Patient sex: F
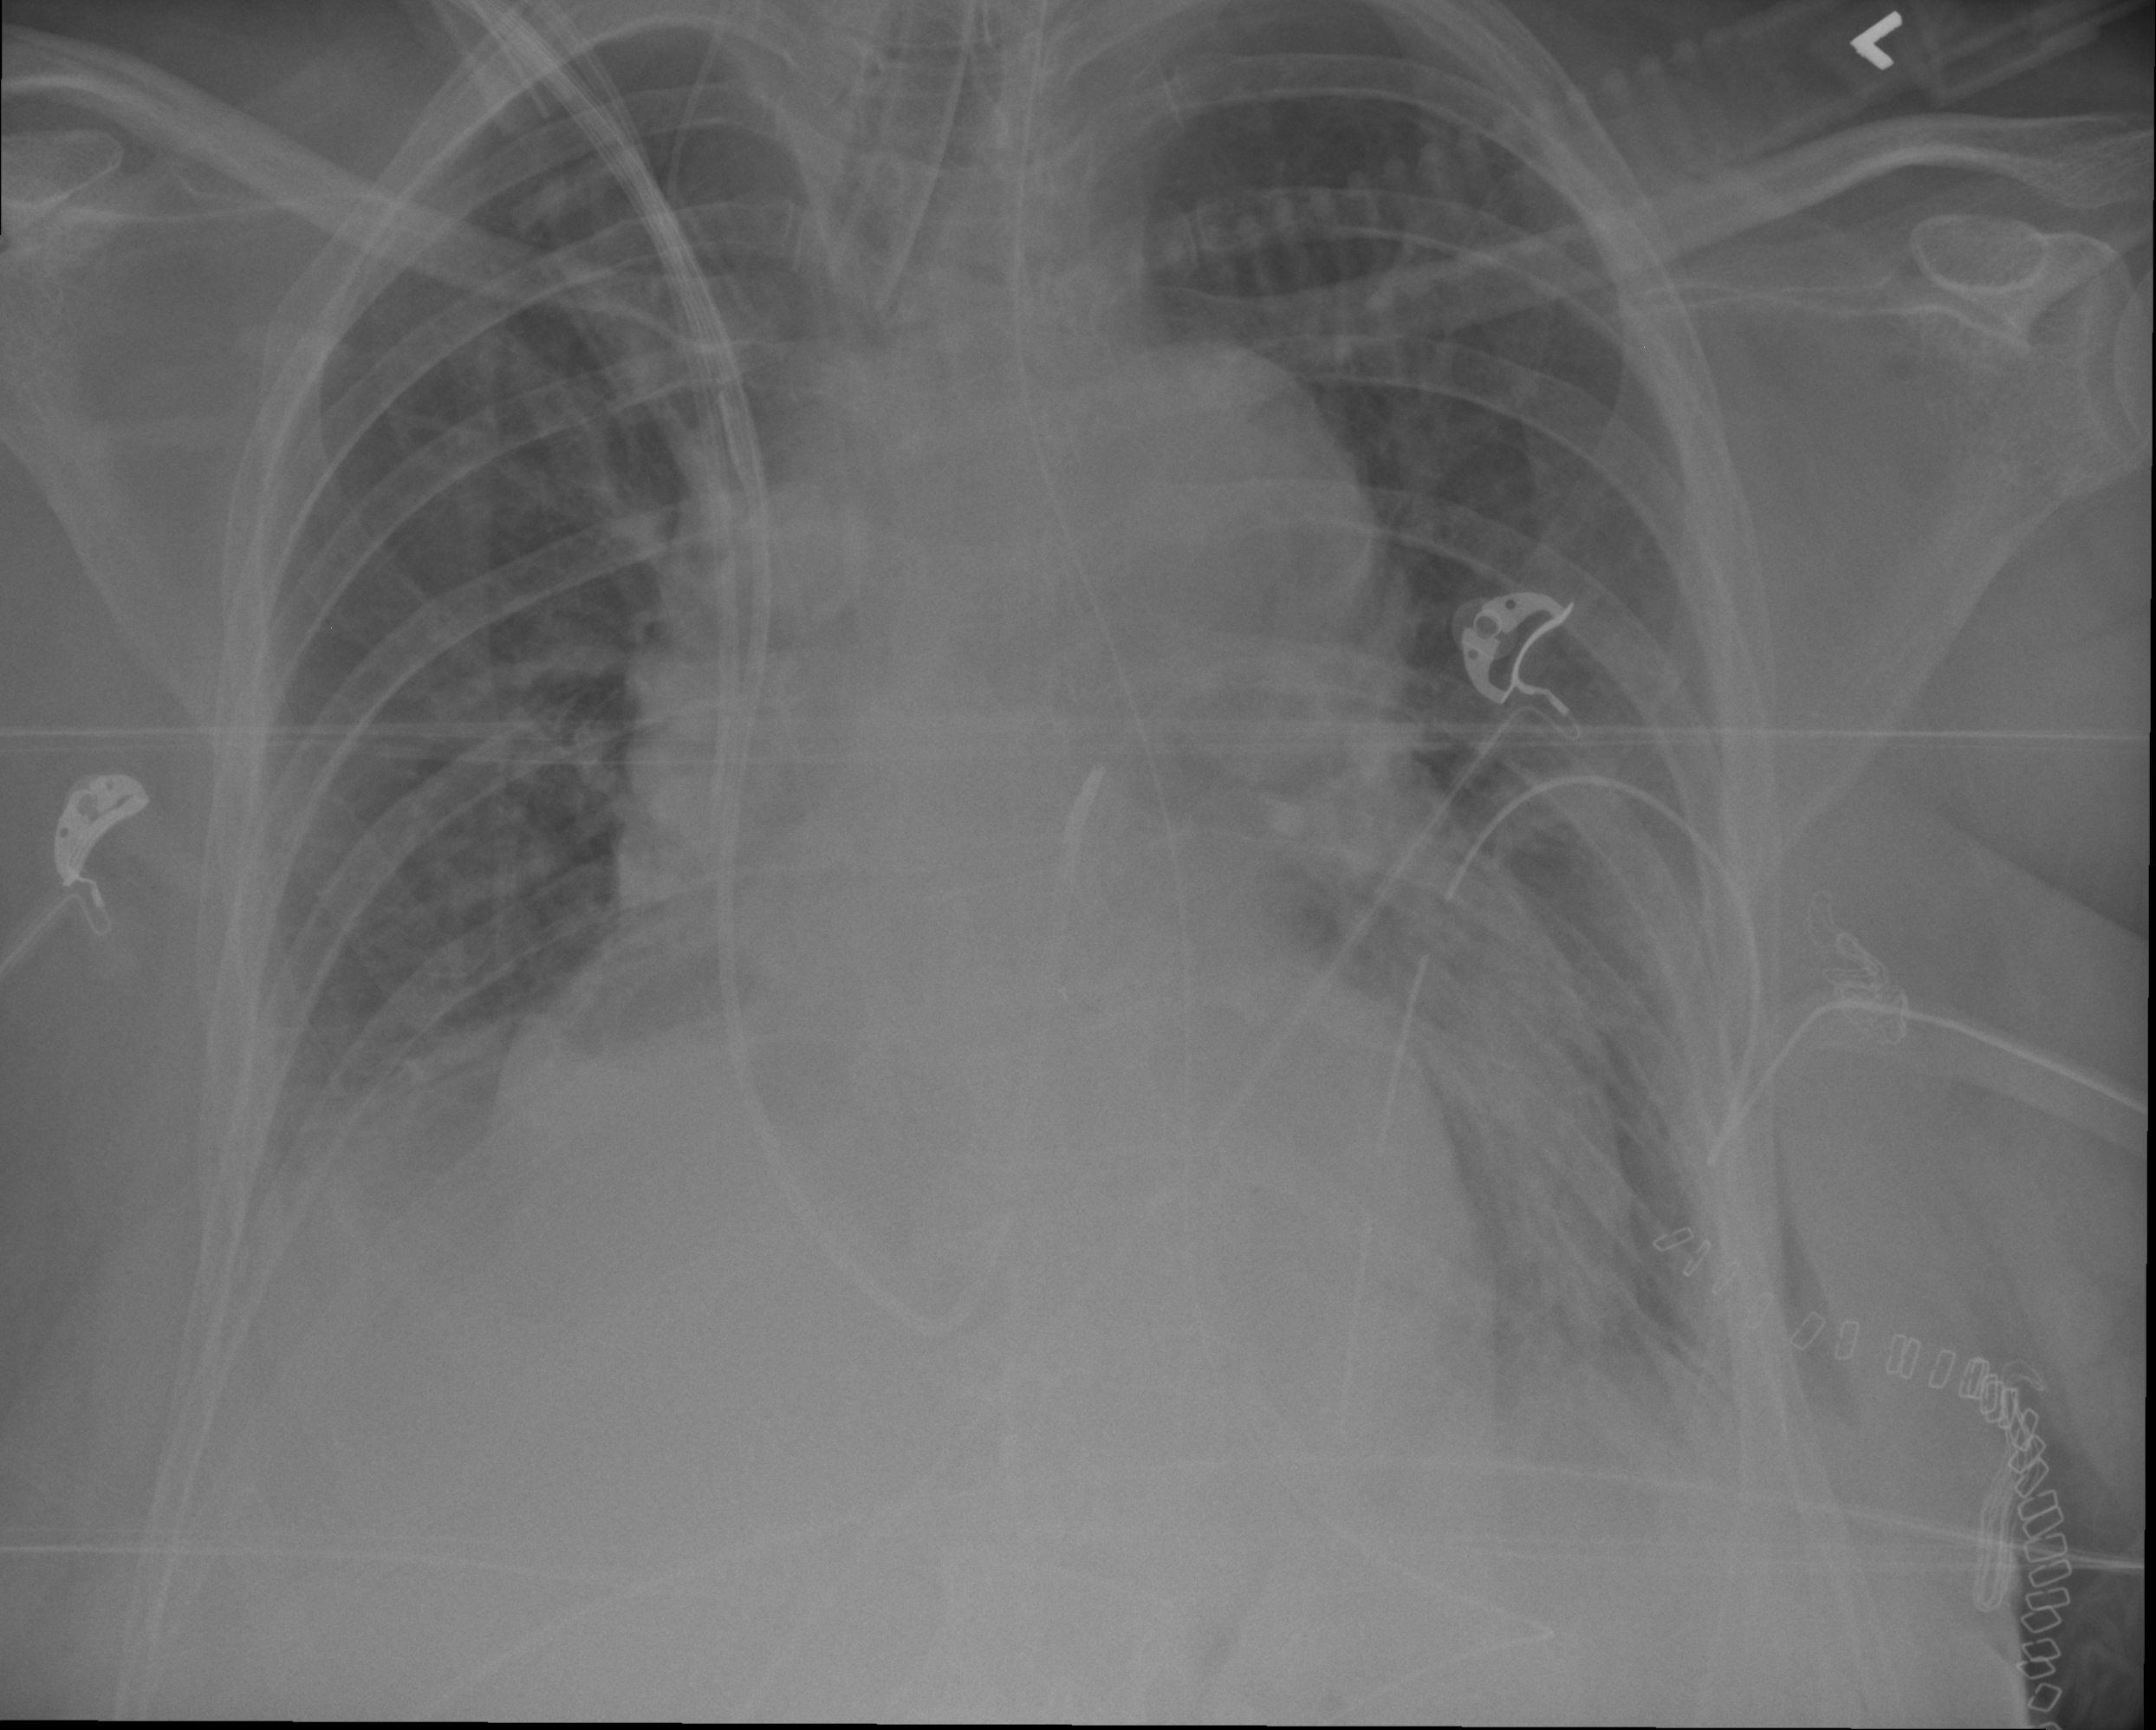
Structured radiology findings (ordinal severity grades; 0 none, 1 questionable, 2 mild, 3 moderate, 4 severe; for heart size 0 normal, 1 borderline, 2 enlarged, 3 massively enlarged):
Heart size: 3
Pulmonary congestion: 0
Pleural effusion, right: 2
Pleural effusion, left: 2
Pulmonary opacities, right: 0
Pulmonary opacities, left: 2
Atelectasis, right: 2
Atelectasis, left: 2